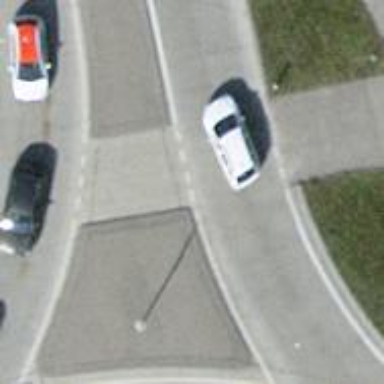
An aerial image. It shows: Primary highway with concrete surface. There are separate sidewalks and cycleways.